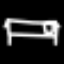
Label: bed